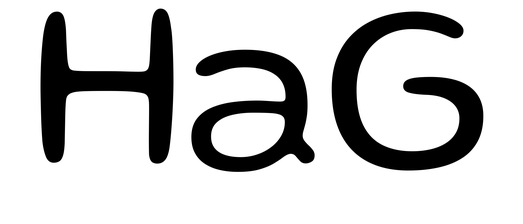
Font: Gluten_Light